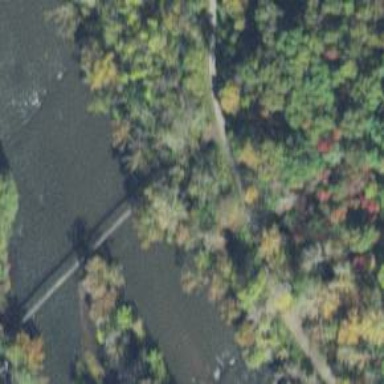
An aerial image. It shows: Path on suspension bridge with excellent trail visibility.